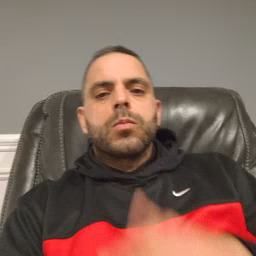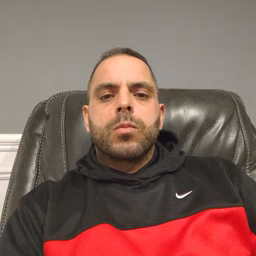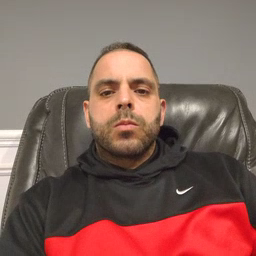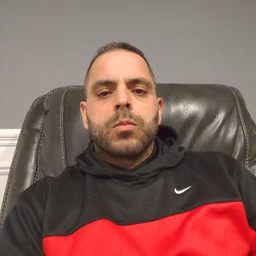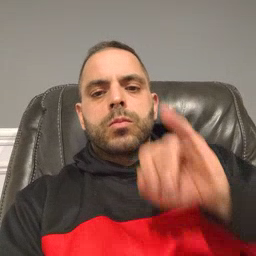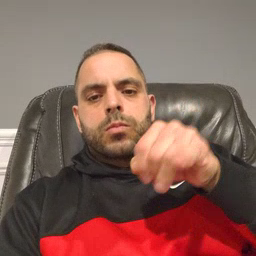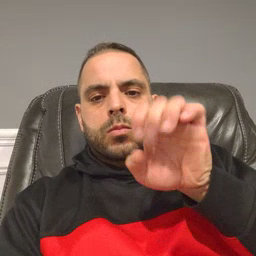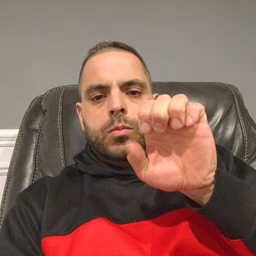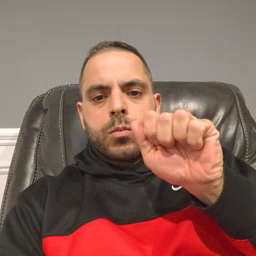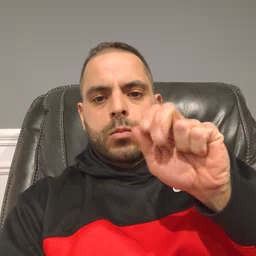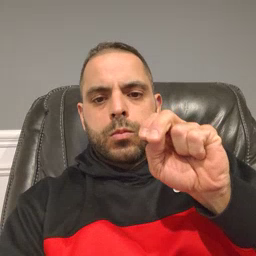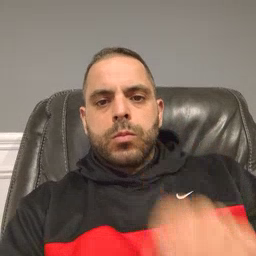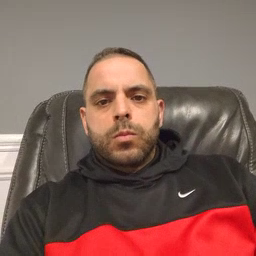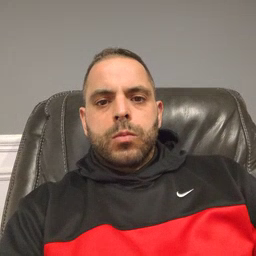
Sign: jeans